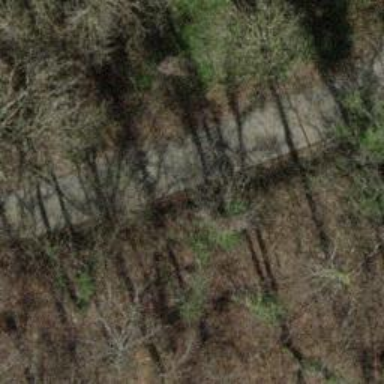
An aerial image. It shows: Paved track road with grade1 track type.